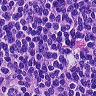
Metastatic tissue present: no